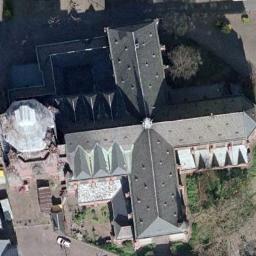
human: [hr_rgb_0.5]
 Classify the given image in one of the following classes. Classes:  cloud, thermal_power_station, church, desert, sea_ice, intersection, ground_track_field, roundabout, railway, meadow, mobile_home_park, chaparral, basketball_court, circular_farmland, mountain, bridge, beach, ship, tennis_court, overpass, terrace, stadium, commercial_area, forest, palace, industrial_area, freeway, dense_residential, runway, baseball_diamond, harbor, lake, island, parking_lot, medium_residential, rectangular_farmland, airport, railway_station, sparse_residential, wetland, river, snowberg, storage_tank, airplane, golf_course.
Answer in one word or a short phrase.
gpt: church